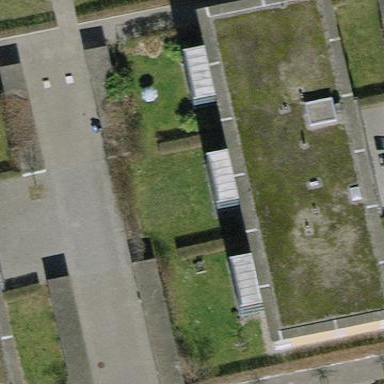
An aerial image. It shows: Flat-roofed building.